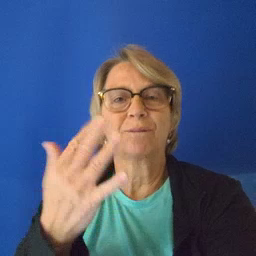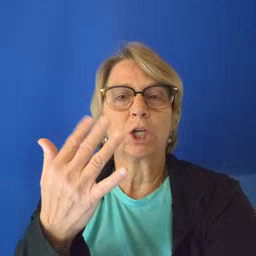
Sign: finger